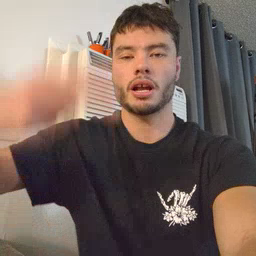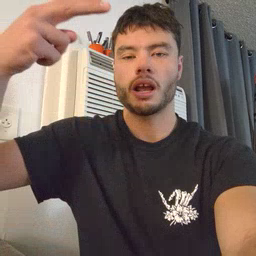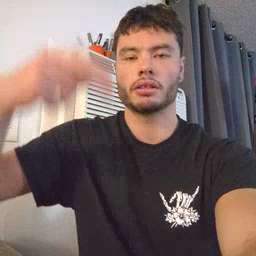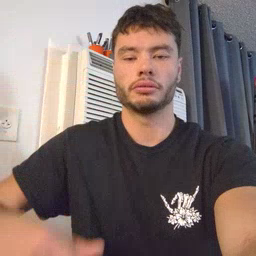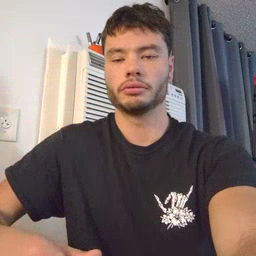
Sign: high